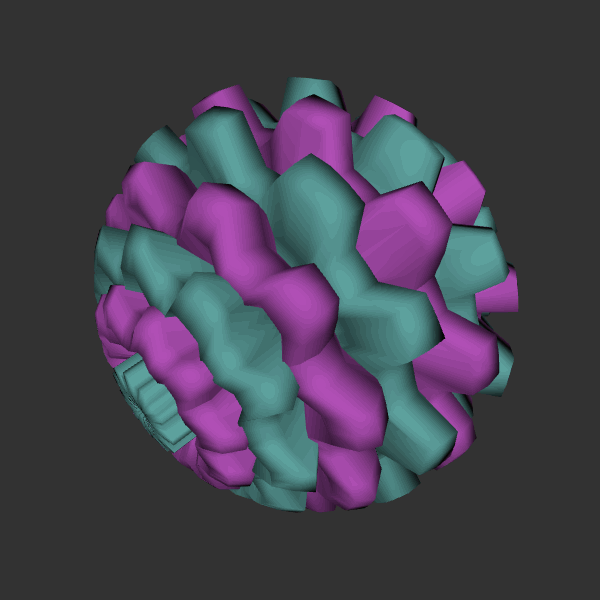
Background: dark